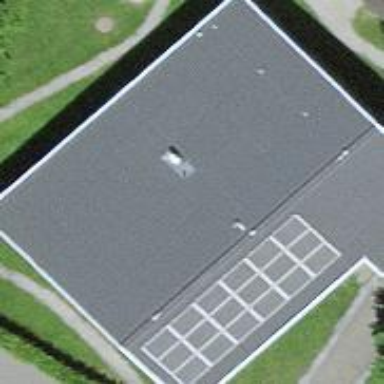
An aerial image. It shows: Kindergarten building.